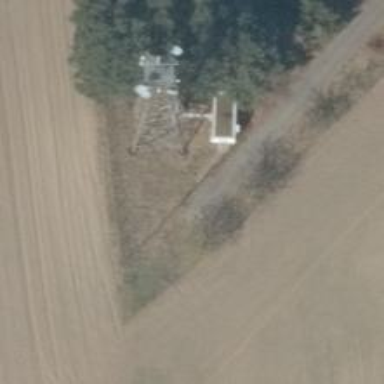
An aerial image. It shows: Communication tower.